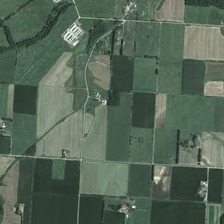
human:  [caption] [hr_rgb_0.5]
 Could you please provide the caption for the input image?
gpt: many pieces of farmlands are together .

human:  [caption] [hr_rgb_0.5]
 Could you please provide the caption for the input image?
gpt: many pieces of farmlands are together .

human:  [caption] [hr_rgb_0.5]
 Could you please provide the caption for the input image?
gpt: many pieces of farmlands are together .

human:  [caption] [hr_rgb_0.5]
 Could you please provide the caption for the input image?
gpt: many pieces of farmlands are together .

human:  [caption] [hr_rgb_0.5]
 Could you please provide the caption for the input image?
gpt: many pieces of farmlands are together .